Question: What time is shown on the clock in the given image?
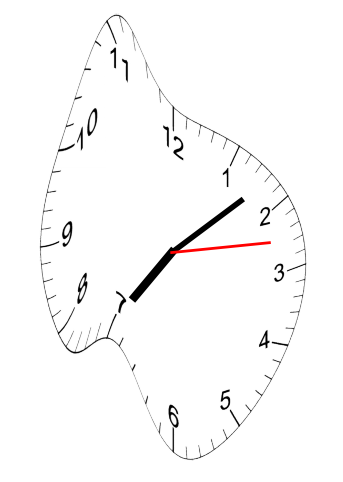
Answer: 07:08:13